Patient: sex M, age 64
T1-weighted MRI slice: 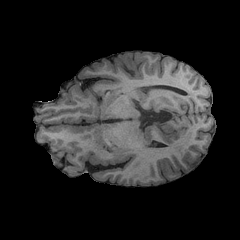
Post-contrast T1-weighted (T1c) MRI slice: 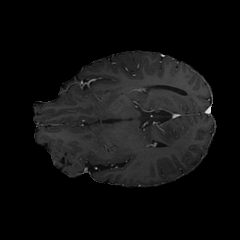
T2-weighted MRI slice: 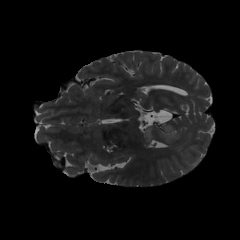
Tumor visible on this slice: yes
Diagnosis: Glioblastoma, IDH-wildtype
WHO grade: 4